Question: Here is a Label element in HTML and the red dotted outline shows it's bounding box. Notice that the characters are flush with the top edge of their bounding box:
'''
line-height:1.2; /* default */
'''
<URL>
Here is the JSFiddle showing the image above <URL>.
Here is the same text where the 'line-height' style is set to 1 or 100% (it is better but still not flush):
'''
line-height:1;
'''

Finally, if I set the 'line-height' style to .8 (80%), as in <URL> then the next line is pulled up too high because that makes each line height 80% of it's actual height.
'''
line-height:.8;
'''
<URL>
Here is the JSFiddle code <URL>.
---
In Flash TLF (FTE or Flash Text Engine) if you add a text field, using FTE or TLF as it's engine, the text characters are aligned flush to the very top of the bounding rectangle. They look like the text in the last picture (the characters are snug up against the top border of the bounding box).
---
In HTML the text character is not aligned flush to the top of the bounding rectangle as shown in the examples above. When you increase the font size you also increase the gap from the top of the character to the top of the bounding box rectangle.
In my research in the text used in HTML and CSS the font style 'line-height' will adjust the position of the characters of text inside their bounding box (as shown in the pictures above). In Flash the 'line-height' style does not affect the characters in the first line of text but does adjust the following lines as well as in HTML (so it does not work in HTML or Flash for multiline).
I've determine that if I set line-height to .8 or 80% in HTML the font fits flush up against the top of the bounding box (as shown above). Great! That's what I want but it does not work for multiple lines of text. If there is more than one line, the next line is "pulled up" and overlaps the preceding line because, obviously, I'm giving each line only 80 percent of it's actual height.
---
1. Is there an alternative approach that I can use to make HTML characters flush to the top of the bounding box? The hack that I am using with line-height causes multiple lines of text to be too close together.
2. Is there a setting in Flash TLF to make it behave and appear like an HTML text line? That is, make it so it doesn't pull up the text characters to the top of the bounding box (match HTML layout rules).
---
I found an alternative that uses a negative margin space but I must manually enter it. It's not ideal because it's a different value for each font size (found by trial and error) and it moves the text box up, not the characters. With the 'line-height' hack I can use '.8' and I know it will be positioned correct.
Here is a <URL> and picture using negative margin. I only applied it to the last element. Notice the red border:
'''
font-size:64px;
line-height:1.2;
margin-top:-14px;
'''
<URL>
Here is <URL> using negative margin percentage. Again, each negative margin value is different and found by trial and error:
'''
font-size:12px;
line-height:1.2;
margin-top:-.19%;
'''
<URL>
Here is information on the <URL>. I read it for an hour and I realize now I know a few of those words.
PS Sorry this question is so long. I'm trying to win the longest post award, apparently. Also, I added questions because there is the actual problem and then there is the workaround question that might not be necessary if the actual problem is solvable. I'm not sure what this is called but someone told me it's a common thing with programming questions on SO. Also, adding the Firefox tag since it's running in Firefox and one of the Firefox developers might see it and know how this all works.
I have another question posted about this somewhere but the accepted fix works for specific fonts but not every font.
IIUC The top edge of the text character, called a glyph, is called the caps height and the height of the container around the glyph is the em height. The caps heights are different for each font since fonts are different styles and created by different authors.
IIUC Browsers don't position according to em or font size and caps height is not considered.
A I have for browsers would be to support aligning the first line of a text of a paragraph or label at the caps height so the text is flush to the top edge. That might be a negative text margin. This would make browsers accurately reproduce what many design tools support.
'''
// something like any of these:
align-caps-height: true;
first-line-position: caps-height;
margin-top: caps-height;
'''
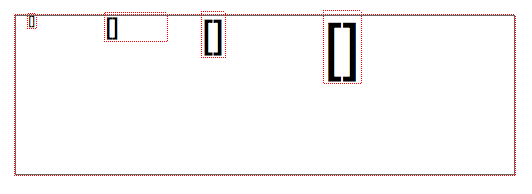
Answer: Font spacing is not the problem here because text gets scaled evenly. The problem is created by margin in percentage. Percent margins are calculated as percent of . So as you can expect, there will be no relation between the percent margin and
What you can do is, find the margin in pixel for one block. Then let 'k = font_size/ margin' for that block. Divide 'font-size' by 'k' to get margin of other blocks.
---
Instead of using percent margin, try using 'transform: translate;' using values:
'''
label { /* added properties*/
transform: translateY(-0.2em);
}
'''
<URL>
---
I realized, bit late though, that 'transform' is not required. You can simply use 'margin-top: -0.2em;'
'''
label { /* added properties*/
margin-top: -0.2em;
}
'''
<URL>
'''
#BorderContainer1711 {
position:absolute;
left:32px;
top:60px;
width:500px;
height:160px;
background-color:#FFFFFF;
background-alpha:1;
border-width:1px;
border-style:solid;
border-color:#00DD00;
color:#000000;
}
label { /* added properties*/
margin-top: -0.2em;
}
#Label1551 {
position:absolute;
left:46px;
top:60px;
color:#000000;
font-weight:normal;
font-family:Arial;
font-size:12px;
}
#Label1613 {
position:absolute;
left:123px;
top:60px;
width:61px;
color:#000000;
font-weight:normal;
font-family:Arial;
font-size:24px;
}
#Label937 {
position:absolute;
left:220px;
top:60px;
color:#000000;
font-weight:normal;
font-family:Arial;
font-size:36px;
}
#Label2125 {
position:absolute;
left:342px;
top:60px;
color:#000000;
font-weight:normal;
font-family:Arial;
font-size:64px;
}
*, *:before, *:after {
-moz-box-sizing: border-box; -webkit-box-sizing: border-box; box-sizing: border-box;
}
*, *:before, *:after {
outline:1px dotted red;
}
'''
'''
<div id="BorderContainer1711">
</div>
<label id="Label1551">[12px]</label>
<label id="Label1613">[24px]</label>
<label id="Label937">[36px]</label>
<label id="Label2125">[64px]<br>nextline</label>
'''